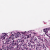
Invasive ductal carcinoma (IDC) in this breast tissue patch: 1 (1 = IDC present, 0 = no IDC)